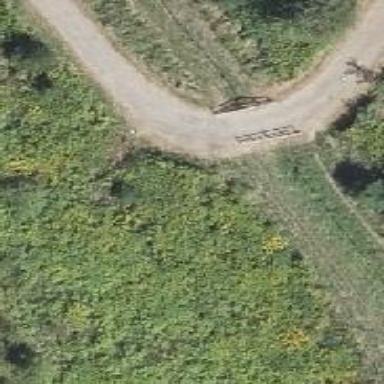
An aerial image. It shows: Bridge over compacted grade1 track.